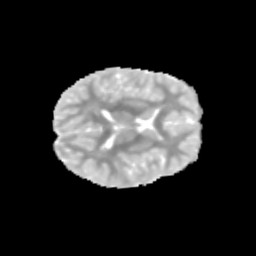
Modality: MD
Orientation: axial
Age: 11
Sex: female
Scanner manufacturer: siemens
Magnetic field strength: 3 T
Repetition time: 3.8 s
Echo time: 0.07 s